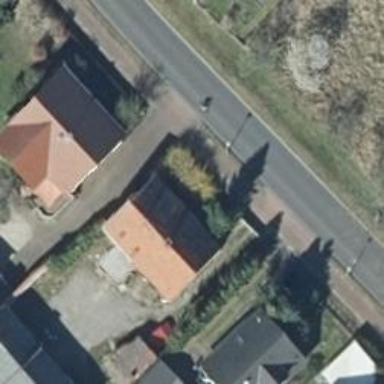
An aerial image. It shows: House with gabled roof oriented along the building.